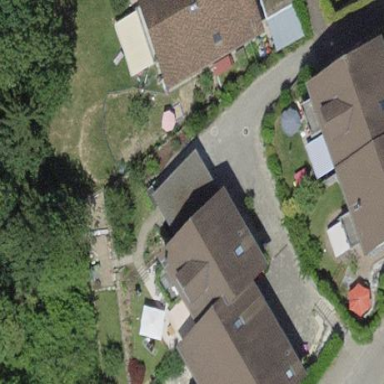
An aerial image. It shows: Gabled roofed house.